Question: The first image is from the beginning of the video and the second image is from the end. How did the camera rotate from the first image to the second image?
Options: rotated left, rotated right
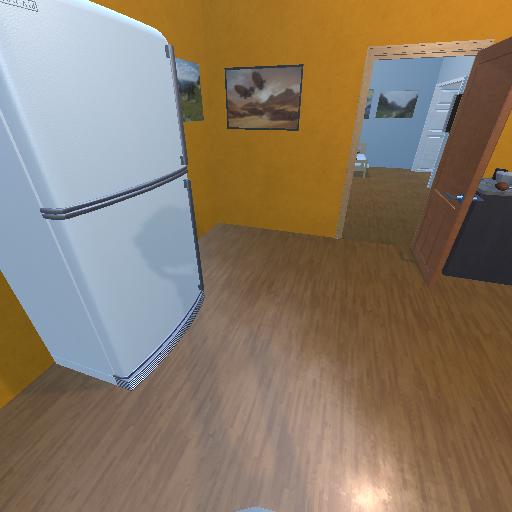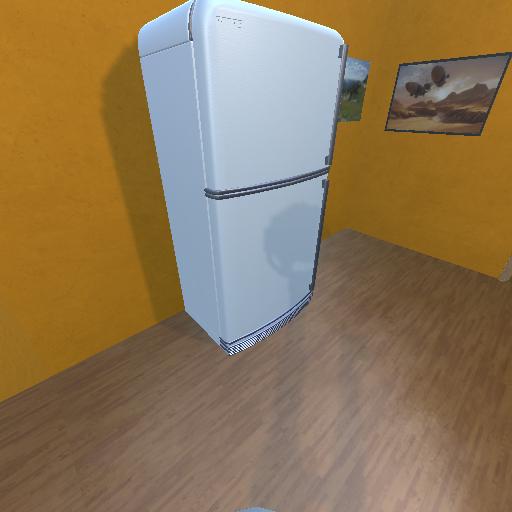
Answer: rotated left